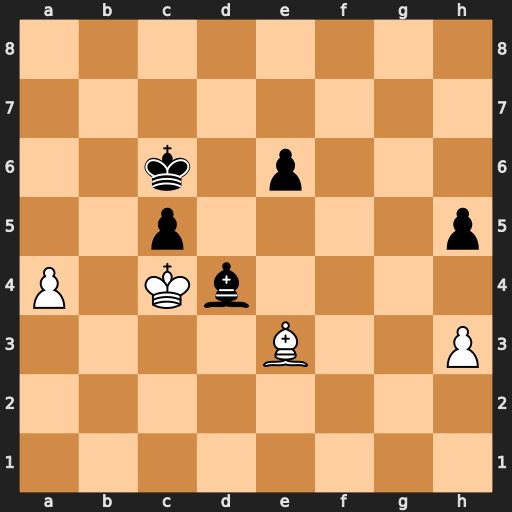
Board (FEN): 8/8/2k1p3/2p4p/P1Kb4/4B2P/8/8
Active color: w
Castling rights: -
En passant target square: -
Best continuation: Bxd4 cxd4 Kxd4 h4 Ke5